高三 · 解析几何
12. 如图, $\mathrm{AD}$ 切 $\odot \mathrm{O}$ 于点 $\mathrm{F}, \mathrm{FB}, \mathrm{FC}$ 为 $\odot \mathrm{O}$ 的两弦,请列出图中所有的弦切角

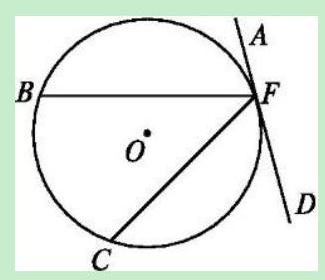
答案: $\angle \mathrm{AFB}, \angle \mathrm{AFC}, \angle \mathrm{DFC}, \angle \mathrm{DFB}$
解析: : 解答: $\angle \mathrm{AFB}, \angle \mathrm{AFC}, \angle \mathrm{DFC}, \angle \mathrm{DFB}$

分析: 本题主要考查了弦切角的性质, 解决问题的关键是根据弦切角的性质结合所给条件分
析即可